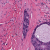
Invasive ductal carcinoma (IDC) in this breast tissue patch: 0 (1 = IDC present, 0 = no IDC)